Interaction volume radius: 5 \u00c5
Interaction volume height: 30 \u00c5
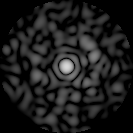
Disorder parameter: 0.8259